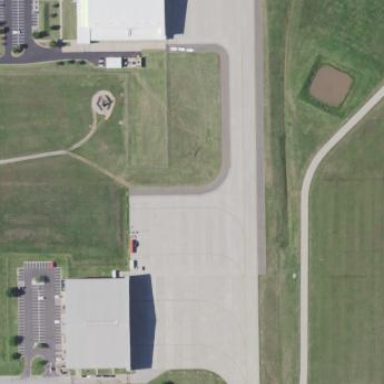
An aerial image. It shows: Apron at the airport.